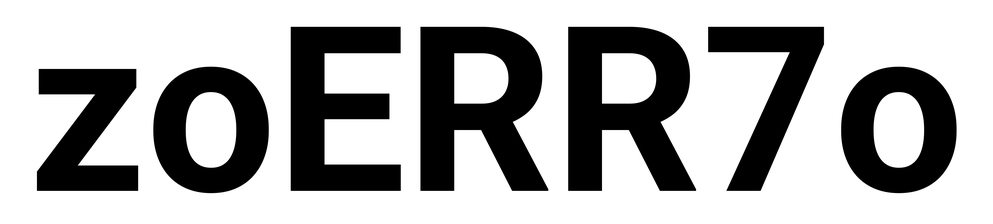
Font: Roboto_Bold